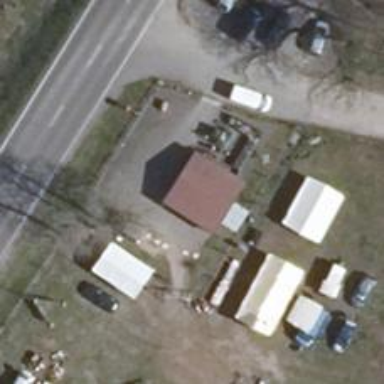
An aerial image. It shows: Farm shop.